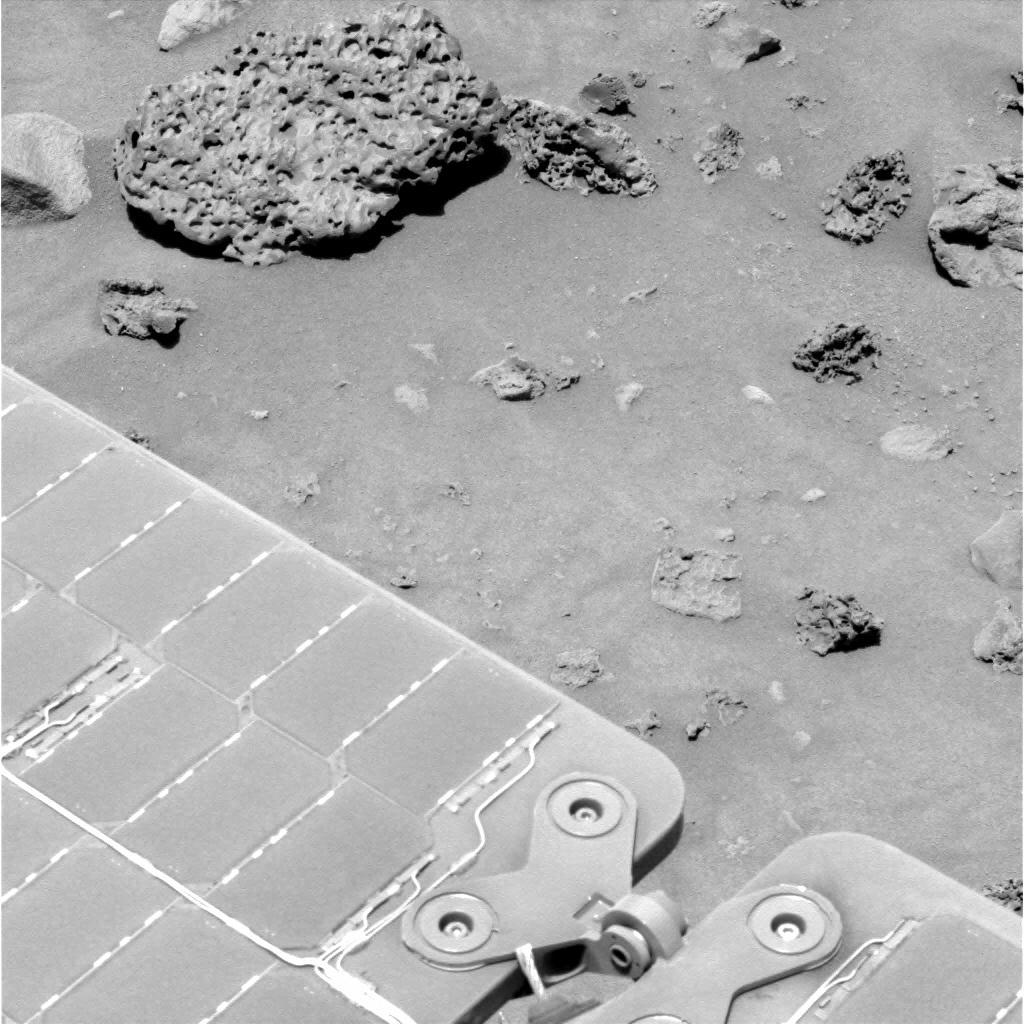
Terrain classes present: Background, Bedrock, Gravel / Sand / Soil, Shadow